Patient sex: M
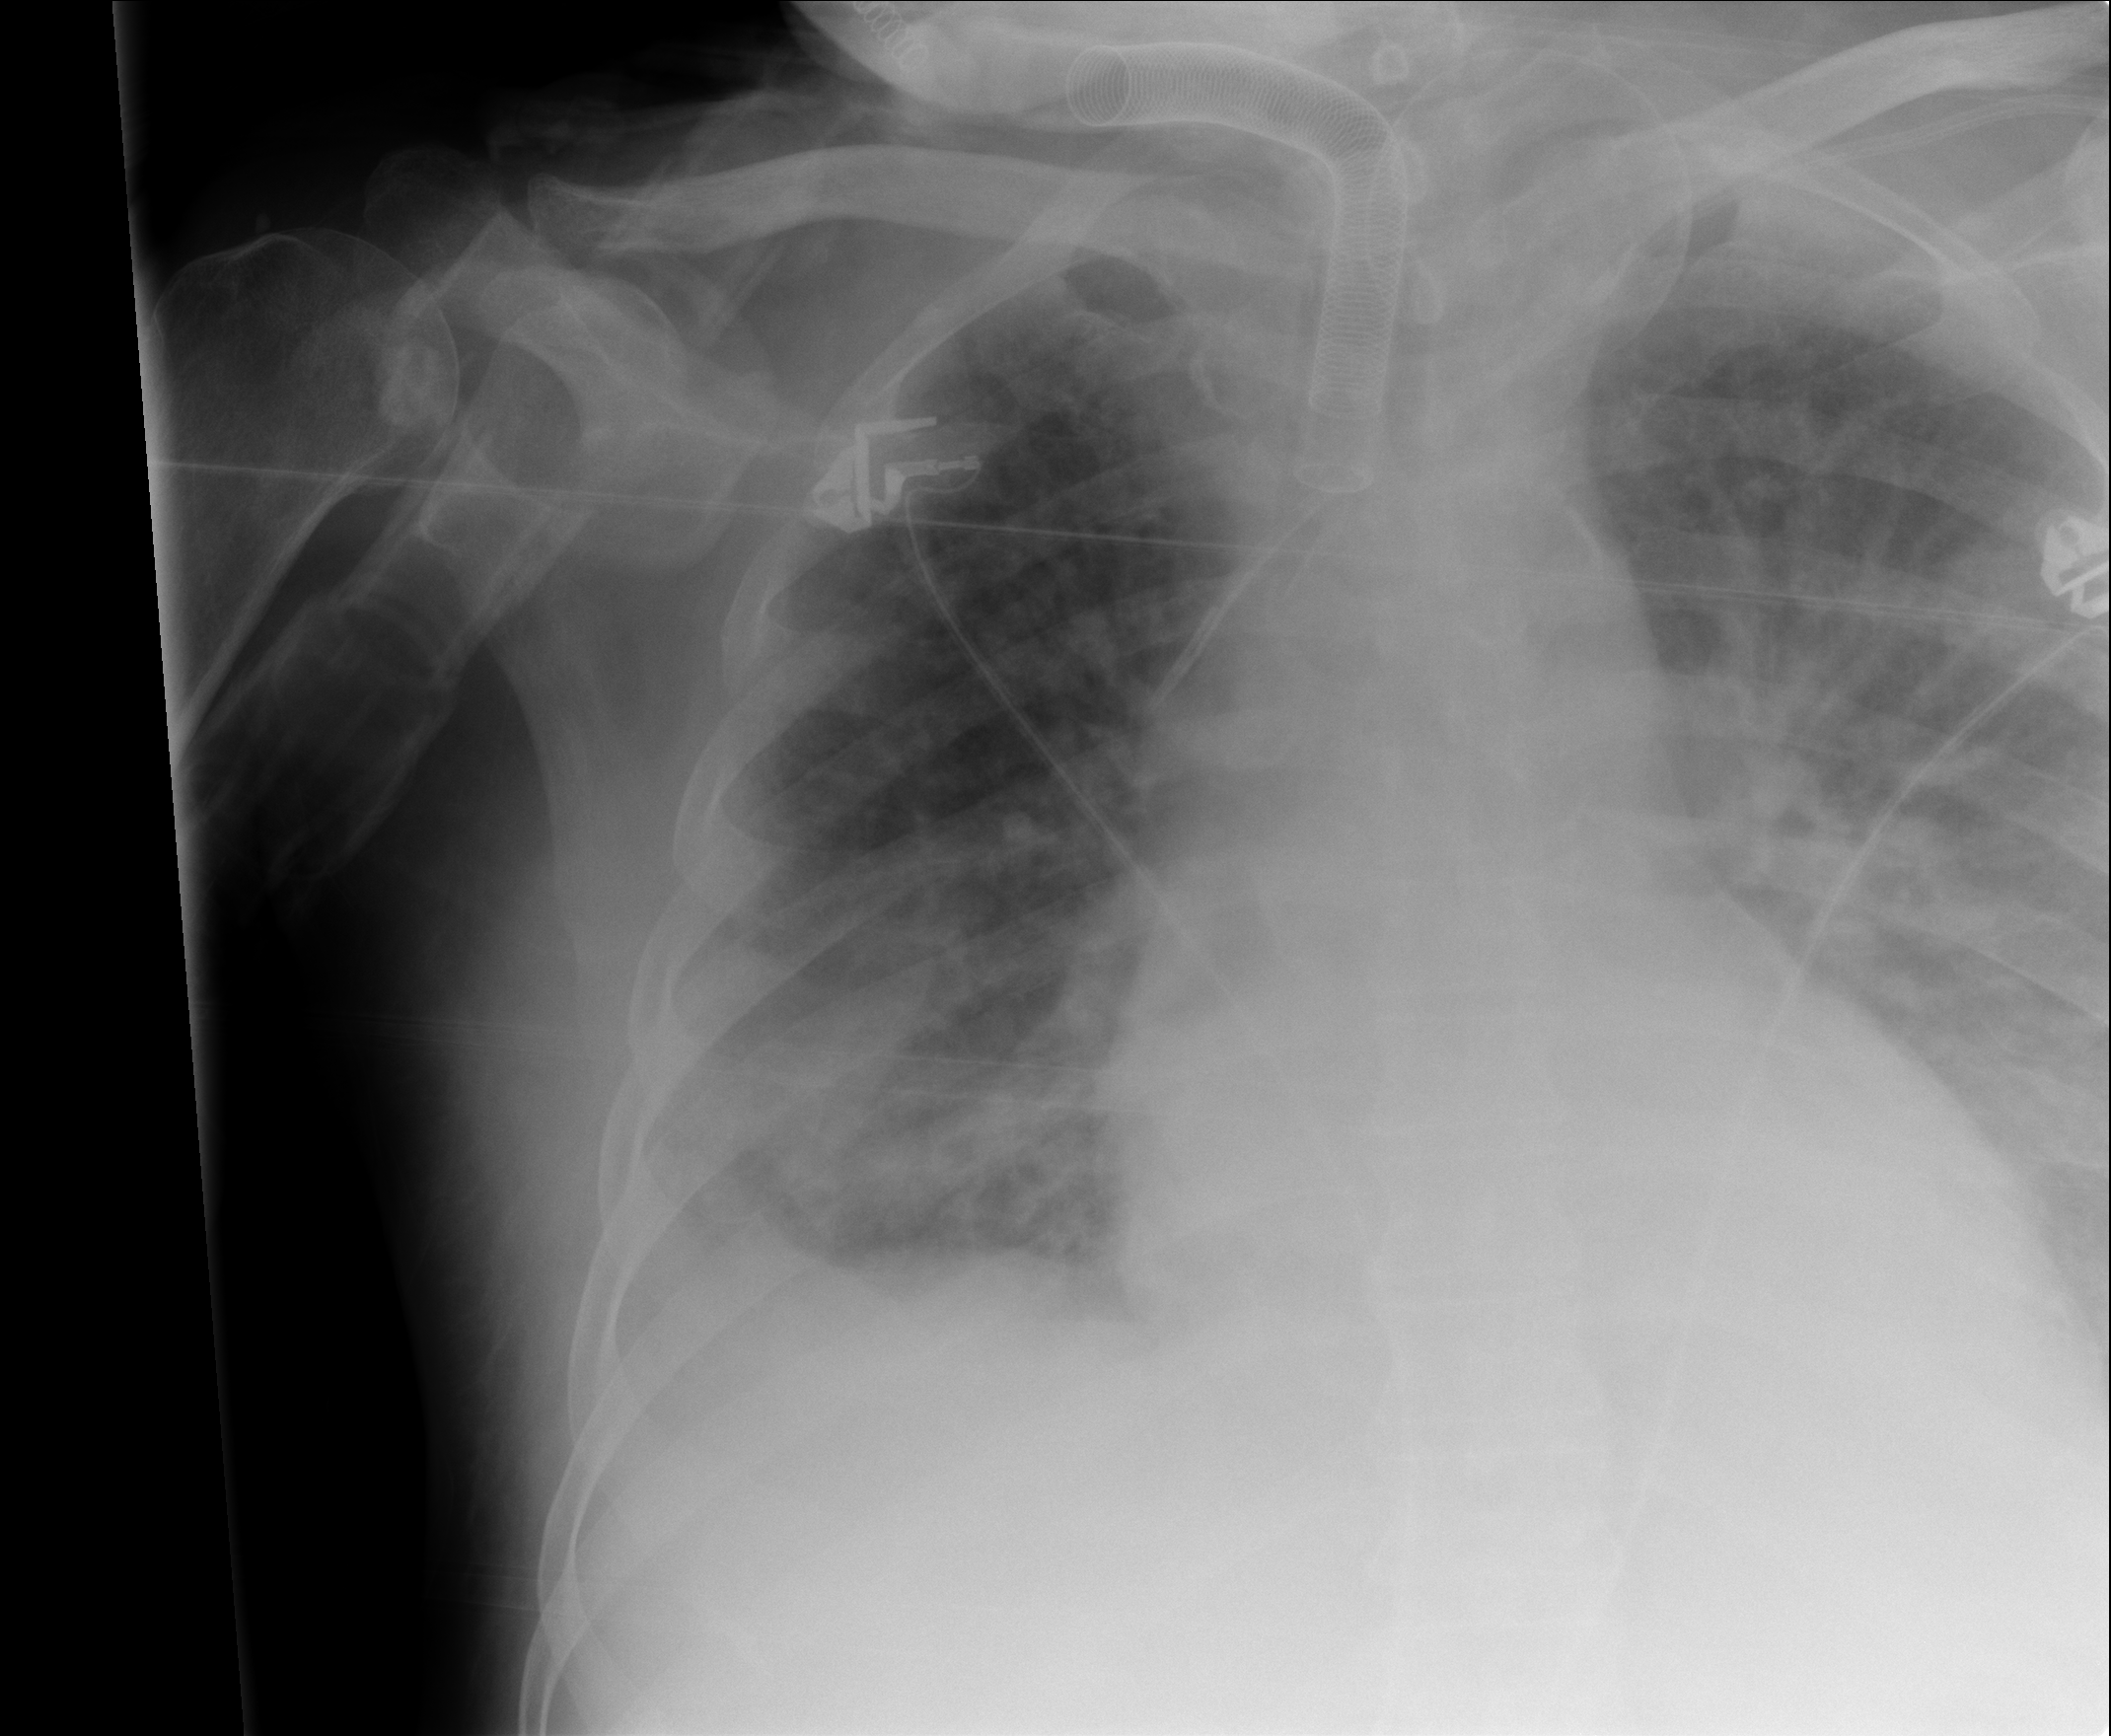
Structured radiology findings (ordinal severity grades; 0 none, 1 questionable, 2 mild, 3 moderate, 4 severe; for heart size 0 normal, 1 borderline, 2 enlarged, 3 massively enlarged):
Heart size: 1
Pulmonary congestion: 3
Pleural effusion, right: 1
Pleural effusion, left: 2
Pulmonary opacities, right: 0
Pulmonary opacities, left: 0
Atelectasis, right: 2
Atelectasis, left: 2